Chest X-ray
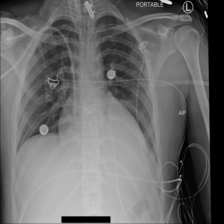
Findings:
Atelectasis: positive
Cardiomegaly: negative
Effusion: negative
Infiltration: negative
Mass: negative
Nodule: negative
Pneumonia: negative
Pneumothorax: negative
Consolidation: positive
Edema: negative
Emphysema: negative
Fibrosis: negative
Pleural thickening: negative
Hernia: negative